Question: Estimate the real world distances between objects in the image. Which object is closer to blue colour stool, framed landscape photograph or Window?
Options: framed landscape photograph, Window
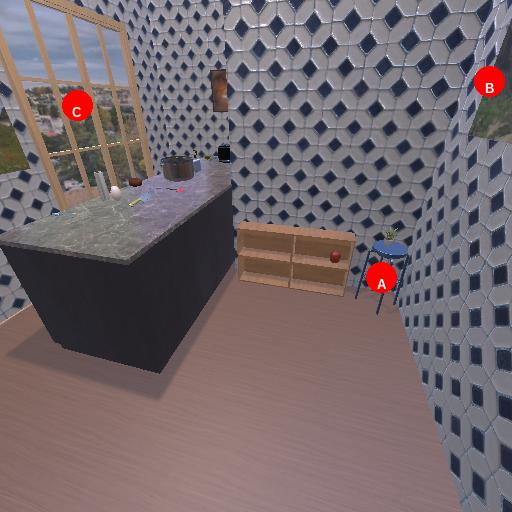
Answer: framed landscape photograph